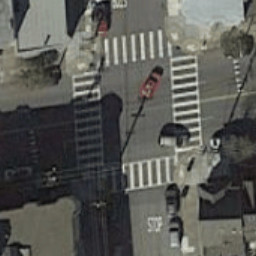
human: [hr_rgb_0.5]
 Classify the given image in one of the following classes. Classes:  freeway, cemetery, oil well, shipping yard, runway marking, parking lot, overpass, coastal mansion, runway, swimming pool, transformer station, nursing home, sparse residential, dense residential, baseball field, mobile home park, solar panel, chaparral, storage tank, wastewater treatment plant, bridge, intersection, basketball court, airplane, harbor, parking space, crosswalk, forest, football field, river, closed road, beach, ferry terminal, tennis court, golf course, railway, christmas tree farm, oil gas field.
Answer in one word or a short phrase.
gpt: crosswalk